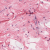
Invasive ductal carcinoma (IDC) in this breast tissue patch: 0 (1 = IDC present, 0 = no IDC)